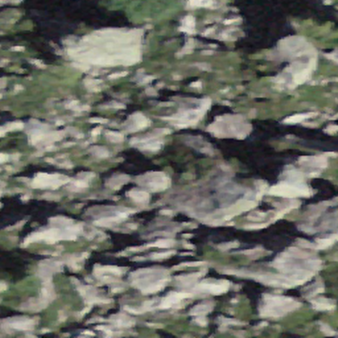
Label: bouldering_area